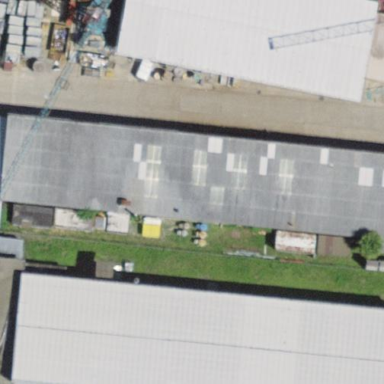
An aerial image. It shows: Industrial building.